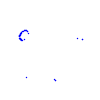
Particle: proton